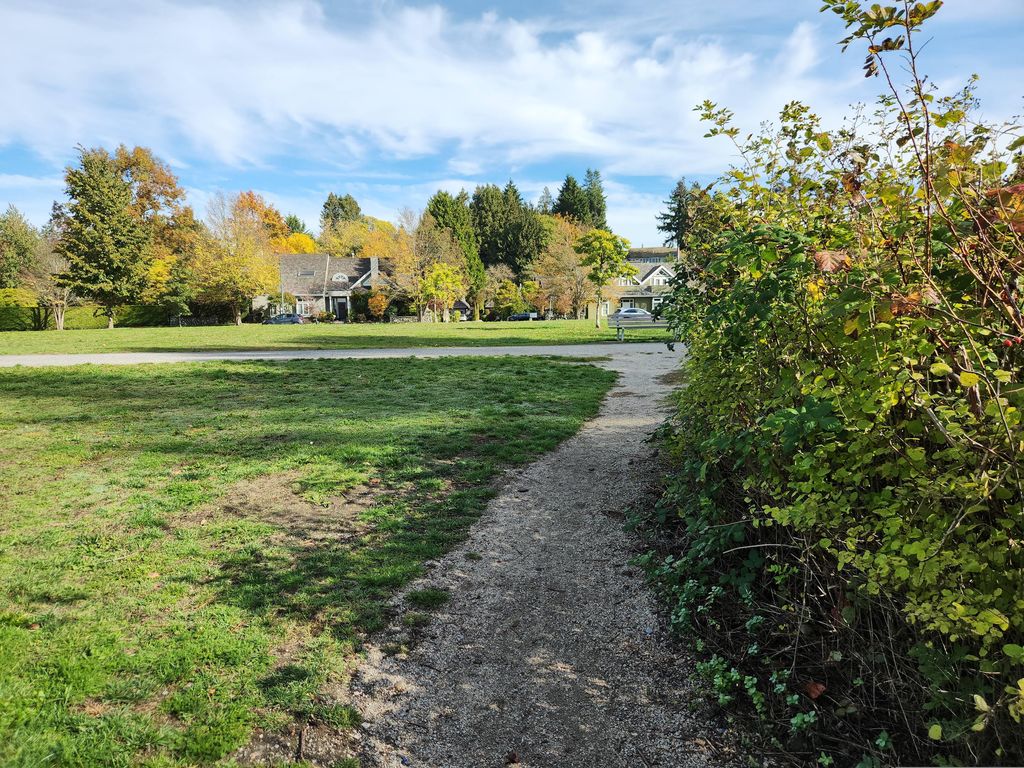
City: vancouver